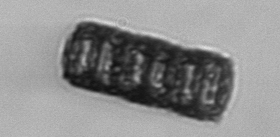
Label: Paralia_sulcata